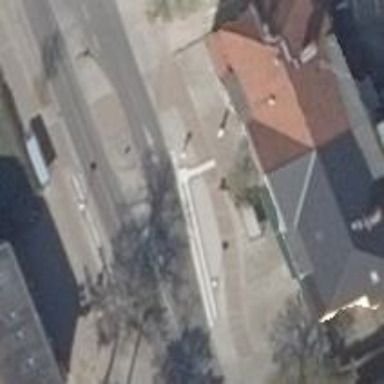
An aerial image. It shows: Public transport shelter.